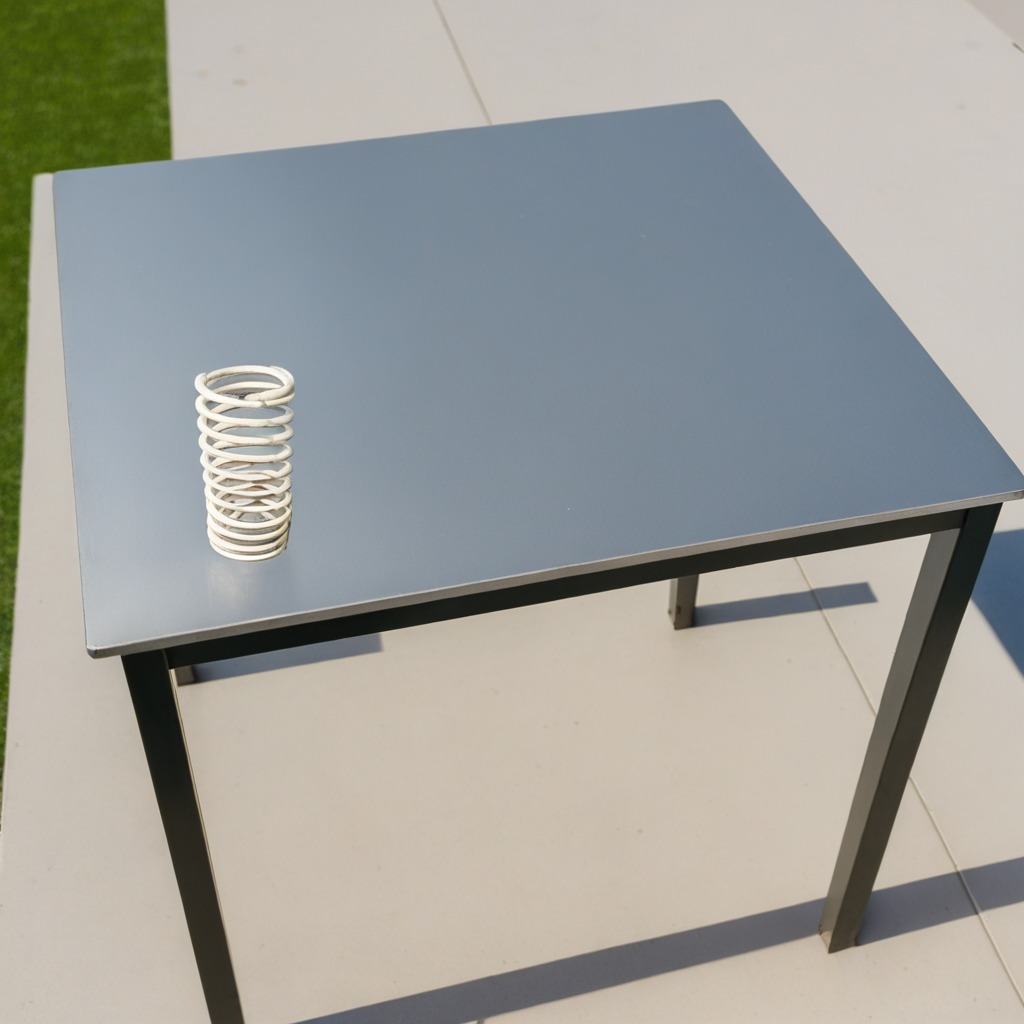
A coiled metal spring is lying on the clean utility table in a temporary outdoor tool station.